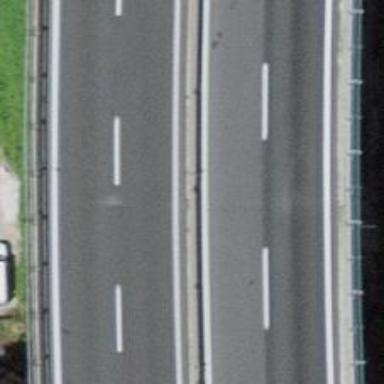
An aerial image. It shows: Motorway bridge with asphalt surface.